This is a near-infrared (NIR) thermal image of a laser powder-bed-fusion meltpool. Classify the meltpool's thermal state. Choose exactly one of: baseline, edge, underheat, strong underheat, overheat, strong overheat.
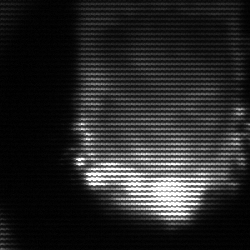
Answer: baseline